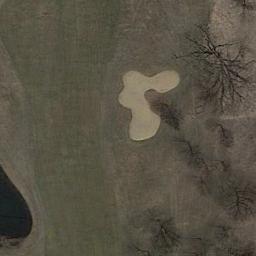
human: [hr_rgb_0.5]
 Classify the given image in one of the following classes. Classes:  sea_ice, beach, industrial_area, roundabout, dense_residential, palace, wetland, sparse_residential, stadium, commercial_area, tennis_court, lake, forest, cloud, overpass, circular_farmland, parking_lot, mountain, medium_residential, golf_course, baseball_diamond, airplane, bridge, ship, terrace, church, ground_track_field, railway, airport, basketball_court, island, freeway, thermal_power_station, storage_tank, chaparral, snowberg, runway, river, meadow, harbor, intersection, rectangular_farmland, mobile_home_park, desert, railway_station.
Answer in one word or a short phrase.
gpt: golf_course